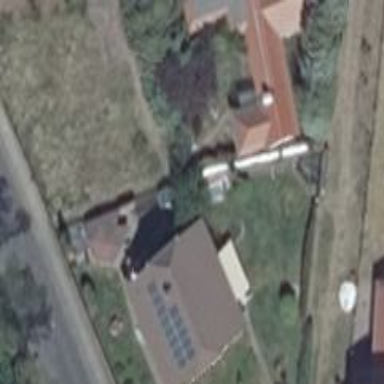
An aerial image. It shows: Half-hipped roof house.